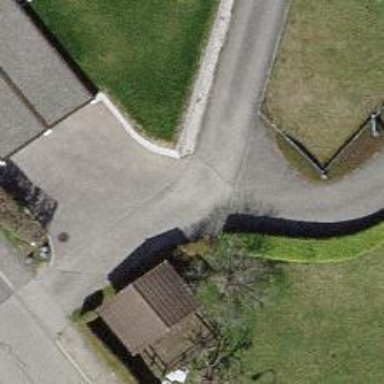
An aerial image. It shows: Residential road.